Question: I am trying to do a batch upload of PDFs. Their names are structured like this:
'''
mm/yyyy AAA BBBB.pdf
'''
- 'PipeNameAbreviation'- 'LocationAbbreviation'
In the plunker you will see the user will select the Company and Date in the view. They will then select the PDFs. What I need to do is compare the 'PipeNameAbr' of the file with the 'PipeNameAbr''s in the database and then assign the correct 'PipeId' & 'PipeName' to the formdata. This will be a consistent number of letters, 3. I also need to the do the same thing with the 'Location', except I need the 'LocationId' & 'LocationAbr' for the formdata. The difference is the length of letters/numbers. So I need to compare and match with the last 4 of the 'Abbreviation'.
<URL>
'''
var regex = /^\d+\D\d+\s*?(\S*)\s*(\S*)\..*$/i;
$scope.upload = function () {
var files = $scope.files;
if (files && files.length) {
for (var i = 0; i < files.length; i++) {
var file = files[i];
if (regex.test(file.name)) {
var matches = file.name.match(regex);
$upload.upload({
url: '/api/apiBatchPipeLine',
fields: {
'typeId': 1,
'companyId': $scope.companyId.CompanyId,
'documentDate': $scope.model.documentDate,
'pipeId': $scope.PipeId,
'pipeName': $scope.PipeName,
'locationId': $scope.LocationId,
'locationAb': $scope.LocationAb
},
file: file
}).progress(function (evt) {
var progressPercentage = parseInt(100.0 * evt.loaded / evt.total);
console.log('progress: ' + progressPercentage + '% ' + evt.config.file.name);
}).success(function (data, status, headers, config) {
console.log('file ' + config.file.name + 'uploaded. Response: ' +
JSON.stringify(data));
}).error(function (err, result) {
console.log(err, result);
});
}
}
}
};
'''
JSON
'''
$scope.pipes = [{"$id":"1","PipeId":1,"PipeAb":"ANR","PipeName":"Transcanada ANR Pipeline","Documents":null},{"$id":"2","PipeId":2,"PipeAb":"CGT","PipeName":"Columbia Gulf Transmission","Documents":null},{"$id":"3","PipeId":3,"PipeAb":"CHA","PipeName":"Enterprise Channel Pipeline","Documents":null},{"$id":"4","PipeId":4,"PipeAb":"FGT","PipeName":"Energy Transfer Florida Gas Transmission","Documents":null},{"$id":"5","PipeId":5,"PipeAb":"GAB","PipeName":"Enbridge Garden Banks Pipeline","Documents":null},{"$id":"6","PipeId":6,"PipeAb":"GLO ","PipeName":"American Midstream Gloria Pipeline","Documents":null},{"$id":"7","PipeId":7,"PipeAb":"GSO","PipeName":"Boardwalk Gulf South Pipeline","Documents":null},{"$id":"8","PipeId":8,"PipeAb":"HIO","PipeName":"Enterprise High Island Offshore System","Documents":null},{"$id":"9","PipeId":9,"PipeAb":"HIP","PipeName":"American Midstream High Point Pipeline","Documents":null},{"$id":"10","PipeId":10,"PipeAb":"HPL","PipeName":"Energy Transfer Houston Pipeline","Documents":null},{"$id":"11","PipeId":11,"PipeAb":"TEJ","PipeName":"Kinder Morgan Tejas Pipeline","Documents":null},{"$id":"12","PipeId":12,"PipeAb":"KIN","PipeName":"Kinetica Partners Pipeline","Documents":null},{"$id":"13","PipeId":13,"PipeAb":"NGP","PipeName":"Kinder Morgan Natural Gas Pipeline","Documents":null},{"$id":"14","PipeId":14,"PipeAb":"SER","PipeName":"Energy Transfer Sea Robin Pipeline Company ","Documents":null},{"$id":"15","PipeId":15,"PipeAb":"SNT","PipeName":"Kinder Morgan Southern Natural Gas Company","Documents":null},{"$id":"16","PipeId":16,"PipeAb":"SRY","PipeName":"MCPO Stingray Pipeline Company","Documents":null},{"$id":"17","PipeId":17,"PipeAb":"TGT","PipeName":"Kinder Morgan Tennessee Gas Pipeline","Documents":null},{"$id":"18","PipeId":18,"PipeAb":"TET","PipeName":"Spectra Energy Texas Eastern Pipeline","Documents":null},{"$id":"19","PipeId":19,"PipeAb":"TXG","PipeName":"Boardwalk Texas Gas Transmission","Documents":null},{"$id":"20","PipeId":20,"PipeAb":"TSC","PipeName":"Williams Transcontinental Gas Pipeline","Documents":null},{"$id":"21","PipeId":21,"PipeAb":"TRK","PipeName":"Energy Transfer Trunkline Gas Company","Documents":null},{"$id":"22","PipeId":22,"PipeAb":"VGS","PipeName":"Targa Venice Gathering System","Documents":null}];
'''
JSON
'''
$scope.locations = [{"$id":"1","LocationId":1,"LocationAb":"BS32","LocationName":"BravoSam 32","Documents":null},{"$id":"2","LocationId":2,"LocationAb":"MP46","LocationName":"MikePier 46","Documents":null},{"$id":"3","LocationId":3,"LocationAb":"MP140","LocationName":"MikePier 140","Documents":null},{"$id":"4","LocationId":4,"LocationAb":"VR16","LocationName":"VectorRoland 16","Documents":null},{"$id":"5","LocationId":5,"LocationAb":"AP96","LocationName":"AlphaPass 96","Documents":null},{"$id":"6","LocationId":6,"LocationAb":"DZ26","LocationName":"DeltaZulu 26","Documents":null},{"$id":"7","LocationId":7,"LocationAb":"SV963","LocationName":"SandmanViper 963","Documents":null}];
'''
I am attaching a screenshot of what I am currently looking at with what I have right now.

The PDFs I am using for testing are named
> 02-2015 HIP BS32.pdf02-2015 HIP MP46.pdf02-2015 HIP MP140.pdf02-2015 TSC VR16.pdf
I have a regex that strips the date off the pdf name and separates the Pipe and Location. I believe I would need to loop through the file array but what kind of loop? Would I use a switch statement to compare? I created a plunker with the json from the db.
UPDATE here is the working angular version
'''
$scope.upload = function () {
var files = $scope.files;
if (files && files.length) {
for (var i = 0; i < files.length; i++) {
var file = files[i];
$scope.pipeLookup = {};
$scope.locationLookup = {};
$scope.pipes.map(function (pip) {
$scope.pipeLookup[pip['PipeAb']] = pip;
});
$scope.locations.map(function (loc) {
$scope.locationLookup[loc['LocationAb']] = loc;
});
var matches = file.name.match(/^\d+\D\d+\s*?(\S*)\s*(\S*?)\./i);
$scope.pipe = $scope.pipeLookup[matches[1]];
$scope.loc = $scope.locationLookup[matches[2]];
$upload.upload({
url: '/api/apiBatchPipeLine',
fields: {
'typeId': 1,
'companyId': $scope.companyId.CompanyId,
'documentDate': $scope.model.documentDate,
'pipeId': $scope.pipe.PipeId,
'pipeName': $scope.pipe['PipeName'],
'companyName': $scope.CompanyName,
'locationId': $scope.loc['LocationId'],
'locationAb': $scope.loc['LocationAb']
},
file: file
}).progress(function (evt) {
var progressPercentage = parseInt(100.0 * evt.loaded / evt.total);
console.log('progress: ' + progressPercentage + '% ' + evt.config.file.name);
}).success(function (data, status, headers, config) {
notificationFactory.success();
}).error(function (err, result) {
notificationFactory.error();
console.log(err, result);
});
}
}
};
'''
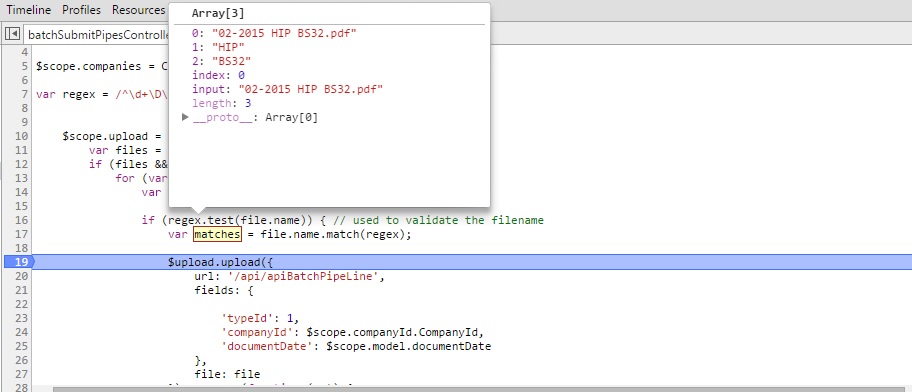
Answer: If the abbreviations you have to match with will always be unique and you expect to do quite a bit of looking up. You could opt for iterating through the JSON once and storing the pipes/locations in a way that has the abbreviation as the key:
'''
var pipeLookup = {};
var locationLookup = {};
$scope.pipes.map(function(pip) {
pipeLookup[pip['PipeAb']] = pip;
});
$scope.locations.map(function(loc) {
locationLookup[loc['LocationAb']] = loc;
});
'''
So here I'm saying that for every entry of '$scope.pipes', I want an entry in 'pipeLookup' with as 'key' the pipe's 'PipeAb' and as 'value' the entire pipe object. After that, these 'Lookup' variables are essentially hashmaps so you can easily find the correct pipe with the regex match capture groups like so:
'''
var matches = file.match(/^\d+\D\d+\s*?(\S*)\s*(\S*?)\./i);
var pipe = pipeLookup[matches[1]];
var loc = locationLookup[matches[2]];
'''
Then you have 'pipe.PipeId', 'pipe.PipeName', 'loc.LocationId' and whatever other properties exist at your disposal to assign to the 'fields' properties. 'pipeLookup''locationLookup''$scope'
Find a stripped down version that demos matching the correct 'Pipe'/'Location' properties for each filename in the code-snippet below.
'''
var pipes = [{"$id":"1","PipeId":1,"PipeAb":"ANR","PipeName":"Transcanada ANR Pipeline","Documents":null},{"$id":"2","PipeId":2,"PipeAb":"CGT","PipeName":"Columbia Gulf Transmission","Documents":null},{"$id":"3","PipeId":3,"PipeAb":"CHA","PipeName":"Enterprise Channel Pipeline","Documents":null},{"$id":"4","PipeId":4,"PipeAb":"FGT","PipeName":"Energy Transfer Florida Gas Transmission","Documents":null},{"$id":"5","PipeId":5,"PipeAb":"GAB","PipeName":"Enbridge Garden Banks Pipeline","Documents":null},{"$id":"6","PipeId":6,"PipeAb":"GLO ","PipeName":"American Midstream Gloria Pipeline","Documents":null},{"$id":"7","PipeId":7,"PipeAb":"GSO","PipeName":"Boardwalk Gulf South Pipeline","Documents":null},{"$id":"8","PipeId":8,"PipeAb":"HIO","PipeName":"Enterprise High Island Offshore System","Documents":null},{"$id":"9","PipeId":9,"PipeAb":"HIP","PipeName":"American Midstream High Point Pipeline","Documents":null},{"$id":"10","PipeId":10,"PipeAb":"HPL","PipeName":"Energy Transfer Houston Pipeline","Documents":null},{"$id":"11","PipeId":11,"PipeAb":"TEJ","PipeName":"Kinder Morgan Tejas Pipeline","Documents":null},{"$id":"12","PipeId":12,"PipeAb":"KIN","PipeName":"Kinetica Partners Pipeline","Documents":null},{"$id":"13","PipeId":13,"PipeAb":"NGP","PipeName":"Kinder Morgan Natural Gas Pipeline","Documents":null},{"$id":"14","PipeId":14,"PipeAb":"SER","PipeName":"Energy Transfer Sea Robin Pipeline Company ","Documents":null},{"$id":"15","PipeId":15,"PipeAb":"SNT","PipeName":"Kinder Morgan Southern Natural Gas Company","Documents":null},{"$id":"16","PipeId":16,"PipeAb":"SRY","PipeName":"MCPO Stingray Pipeline Company","Documents":null},{"$id":"17","PipeId":17,"PipeAb":"TGT","PipeName":"Kinder Morgan Tennessee Gas Pipeline","Documents":null},{"$id":"18","PipeId":18,"PipeAb":"TET","PipeName":"Spectra Energy Texas Eastern Pipeline","Documents":null},{"$id":"19","PipeId":19,"PipeAb":"TXG","PipeName":"Boardwalk Texas Gas Transmission","Documents":null},{"$id":"20","PipeId":20,"PipeAb":"TSC","PipeName":"Williams Transcontinental Gas Pipeline","Documents":null},{"$id":"21","PipeId":21,"PipeAb":"TRK","PipeName":"Energy Transfer Trunkline Gas Company","Documents":null},{"$id":"22","PipeId":22,"PipeAb":"VGS","PipeName":"Targa Venice Gathering System","Documents":null}];
var locations = [{"$id":"1","LocationId":1,"LocationAb":"BS32","LocationName":"BravoSam 32","Documents":null},{"$id":"2","LocationId":2,"LocationAb":"MP46","LocationName":"MikePier 46","Documents":null},{"$id":"3","LocationId":3,"LocationAb":"MP140","LocationName":"MikePier 140","Documents":null},{"$id":"4","LocationId":4,"LocationAb":"VR16","LocationName":"VectorRoland 16","Documents":null},{"$id":"5","LocationId":5,"LocationAb":"AP96","LocationName":"AlphaPass 96","Documents":null},{"$id":"6","LocationId":6,"LocationAb":"DZ26","LocationName":"DeltaZulu 26","Documents":null},{"$id":"7","LocationId":7,"LocationAb":"SV963","LocationName":"SandmanViper 963","Documents":null}];
var files = ['02-2015 HIP BS32.pdf', '02-2015 HIP MP46.pdf', '02-2015 HIP MP140.pdf', '02-2015 TSC VR16.pdf'];
var pipeLookup = {};
var locationLookup = {};
pipes.map(function(pip) {
pipeLookup[pip['PipeAb']] = pip;
});
locations.map(function(loc) {
locationLookup[loc['LocationAb']] = loc;
});
document.getElementById('out').value = files.map(function(file) {
var matches = file.match(/^\d+\D\d+\s*?(\S*)\s*(\S*?)\./i);
var pipe = pipeLookup[matches[1]];
var loc = locationLookup[matches[2]];
return file + ' PipeId: ' + pipe['PipeId'] +
' LocationId: ' + loc['LocationId'] +
' PipeName: ' + pipe['PipeName'];
}).join('
');
'''
'''
<textarea id="out" rows="10" style="width:100%"></textarea>
'''
The alternative is to iterate through '$scope.pipes' and '$scope.locations' for every file. Which means less readable code and diminished performance.